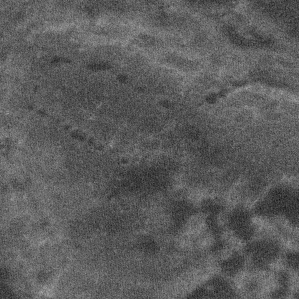
Label: frost